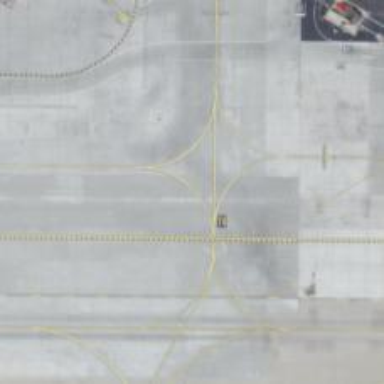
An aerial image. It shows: Image of taxiway at airport.